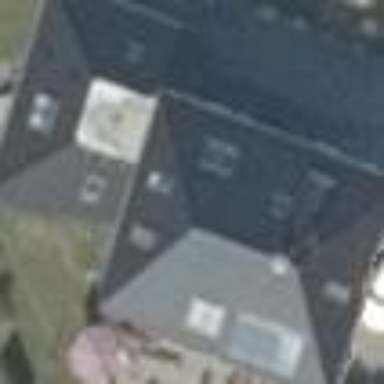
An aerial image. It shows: White house with hipped roof made of black roof tiles.